六年级 · 度量几何学
 用百分数表示下面阴影部分是整个图形面积的百分之几。

( $\quad) \%$

( $) \%$

( $) \%$

( ) $\%$
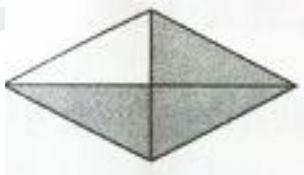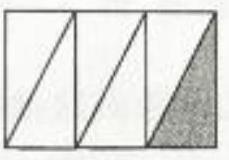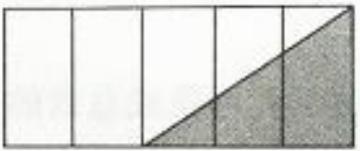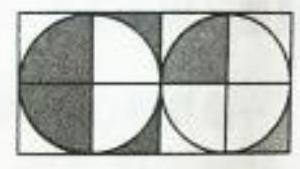
答案: $\begin{array}{llll}10.75 & 16.7 & 30 & 37.5\end{array}$